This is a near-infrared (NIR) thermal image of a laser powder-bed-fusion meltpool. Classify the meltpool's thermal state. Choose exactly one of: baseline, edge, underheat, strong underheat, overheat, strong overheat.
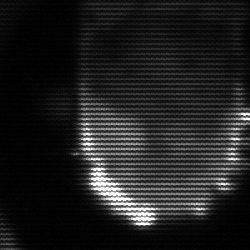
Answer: baseline